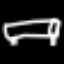
Label: bed